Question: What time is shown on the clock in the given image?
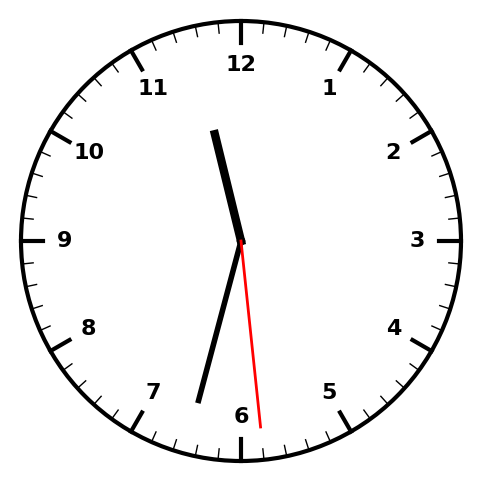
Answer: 11:32:29